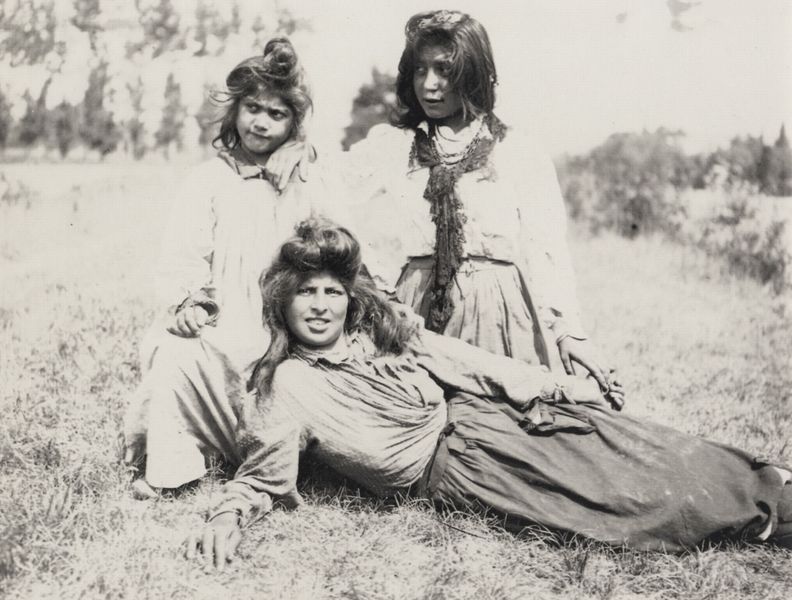
Titel: Zigeuner
Künstler: Francois Emile Zola
Schlagwörter: gruppe, hand, weiß, bäume, frauen, landschaft, mädchen, sitzen, finger, frau, frisur, frisuren, grau, haar, hintergrund, kleid, kleider, licht, mund, nase, schwarz, blick, gras, gürtel, haus, rasen, schal, tuch, wiese, rock, hemd, jung, arm, arme, augen, blicke, bluse, böse, falten, gesicht, kleidung, kragen, leinen, hals, hände, portrait, porträt, feld, gräser, halme, büsche, kirche, sonne, sträucher, haare, lange haare, pose, sitzend, drei, familie, kind, mutter, lippen, locken, scheitel, wald, bauern, kinder, garten, mähne, taille, dutt, liegen, ruhen, röcke, blusen, hemden, kette, wild, zopf, halstuch, hochgesteckt, junge, liegend, exotisch, geschwister, schwestern, foto, fotografie, photographie, lachen, posen, zigeuner, schwarzweiss, knien, posieren, photo, entspannt, geflochten, knieend, fröhlich, armut, töchter, struppig, drei frauen, schwarz/weiß, kolonien, gruppenfoto, indianer, kiner, vertraut, mädel, indios, ungekämmt, händehalten, zigeunerinnen, fotogradie, mädels, 3, photography, inidianer, geflcohten, madels, transgenders, rock#bluse